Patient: sex F, age 60
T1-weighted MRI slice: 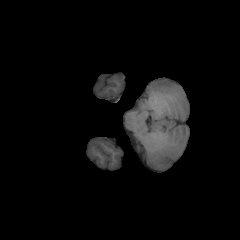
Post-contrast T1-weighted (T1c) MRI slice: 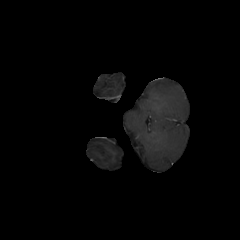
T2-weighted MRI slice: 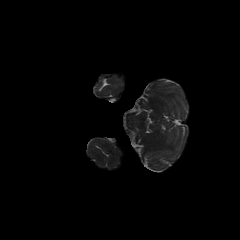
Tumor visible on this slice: no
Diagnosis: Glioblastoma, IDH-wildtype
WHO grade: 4